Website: home-depot
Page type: payment
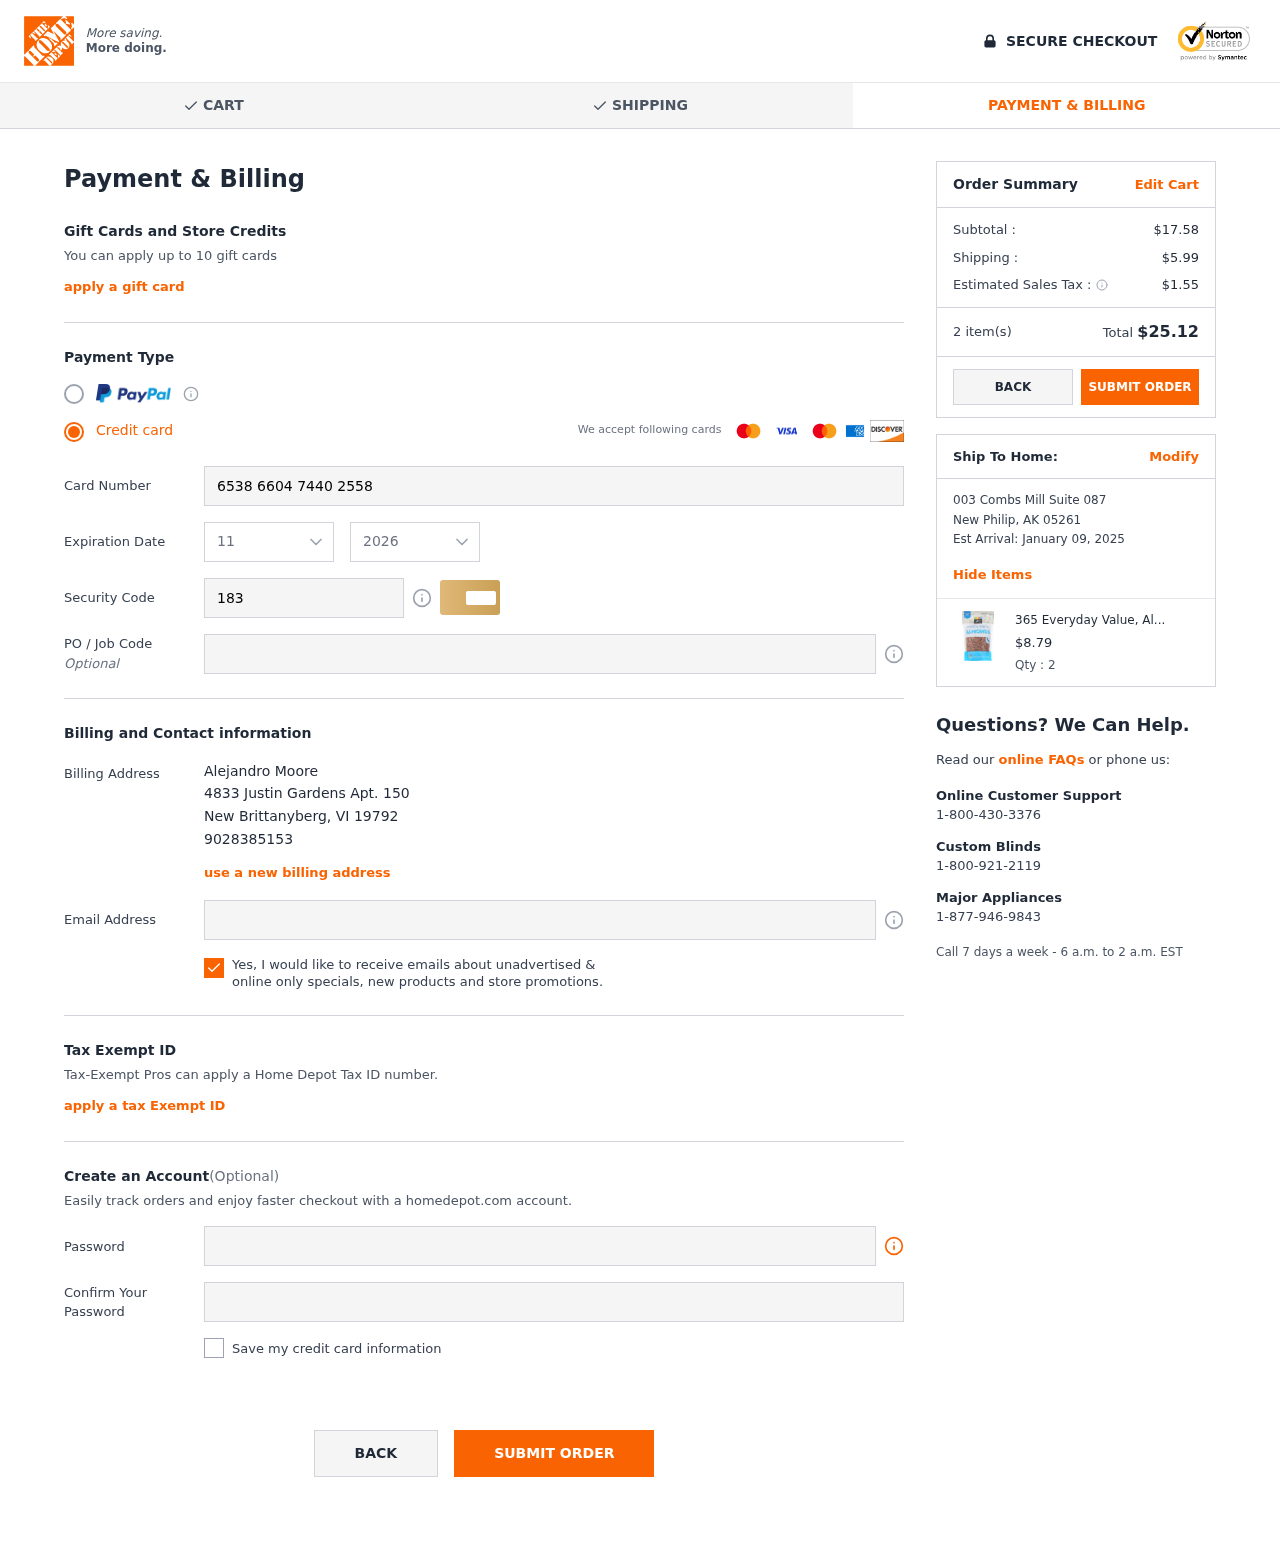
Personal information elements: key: PII_CARD_CVV
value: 183
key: PII_CARD_EXPIRY_MONTH
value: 11
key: PII_CARD_EXPIRY_YEAR
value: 26
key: PII_CARD_NUMBER
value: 6538 6604 7440 2558
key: PII_CITY
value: New Brittanyberg
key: PII_CITY2
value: New Philip
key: PII_EMAIL
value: alejandromoore@hotmail.com
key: PII_FULLNAME
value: Alejandro Moore
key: PII_PHONE
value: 9028385153
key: PII_POSTCODE
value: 19792
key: PII_POSTCODE2
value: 05261
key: PII_STATE_ABBR
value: VI
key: PII_STATE_ABBR2
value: AK
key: PII_STREET
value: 4833 Justin Gardens Apt. 150
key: PII_STREET2
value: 003 Combs Mill Suite 087
Product elements: key: PRODUCT1_NAME
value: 365 Everyday Value, Almonds, Roasted & Unsalted, 16 oz
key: PRODUCT1_PRICE
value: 8.79
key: PRODUCT1_QUANTITY
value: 2
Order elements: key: ORDER_SUBTOTAL
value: $17.58
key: ORDER_SHIPPING_COST
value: $5.99
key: ORDER_TAX
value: $1.55
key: ORDER_NUM_ITEMS
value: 2 item(s)
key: ORDER_TOTAL
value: $25.12
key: ORDER_DELIVERY_DATE
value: January 09, 2025